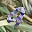
Label: 9